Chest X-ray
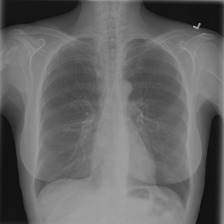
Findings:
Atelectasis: negative
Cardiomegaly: negative
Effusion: negative
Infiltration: positive
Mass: negative
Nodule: negative
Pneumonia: negative
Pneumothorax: negative
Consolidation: negative
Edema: negative
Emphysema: negative
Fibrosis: negative
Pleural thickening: negative
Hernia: negative